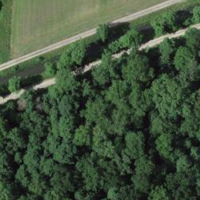
EUNIS habitat code: 41
Species observed at this site:
Clematis vitalba
Humulus lupulus
Frangula alnus
Cercopis vulnerata